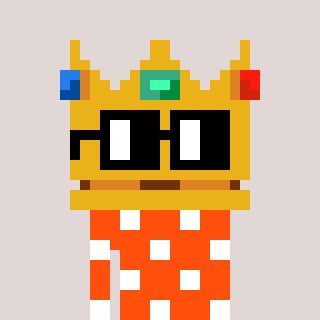
a pixel art character with square black glasses, a crown-shaped head and a orange-colored body on a warm background